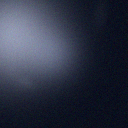
Screen state: off